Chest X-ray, PA view. Patient: 59 years old, sex F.
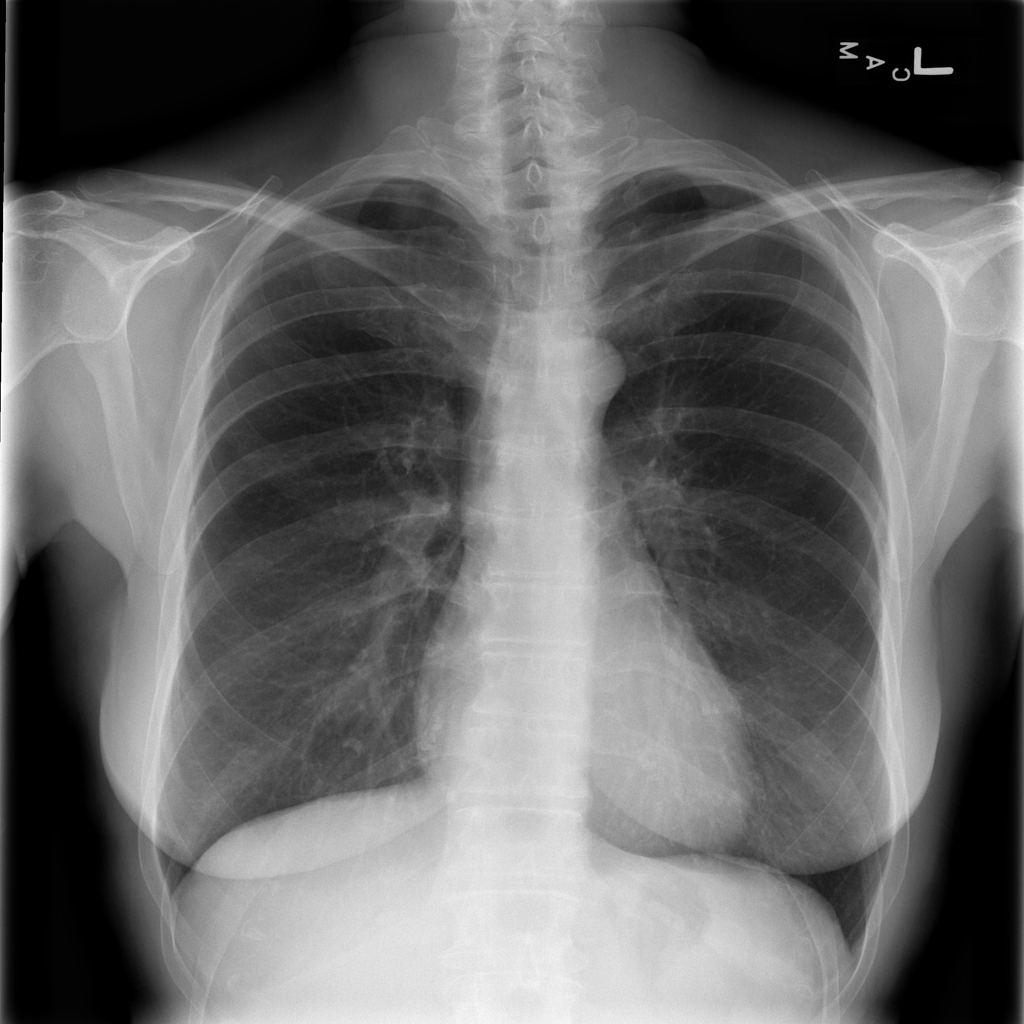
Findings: No Finding